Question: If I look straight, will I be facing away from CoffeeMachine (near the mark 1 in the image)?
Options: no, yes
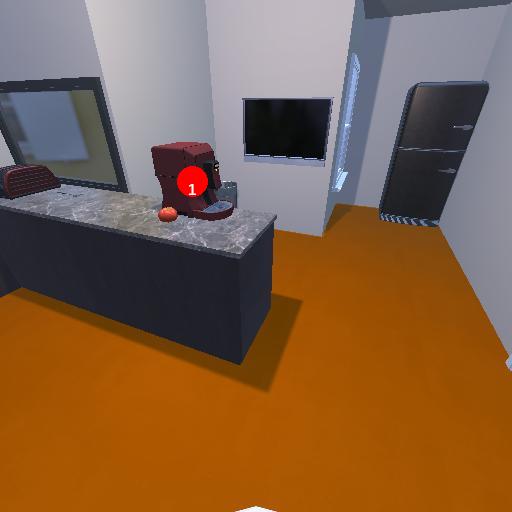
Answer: no